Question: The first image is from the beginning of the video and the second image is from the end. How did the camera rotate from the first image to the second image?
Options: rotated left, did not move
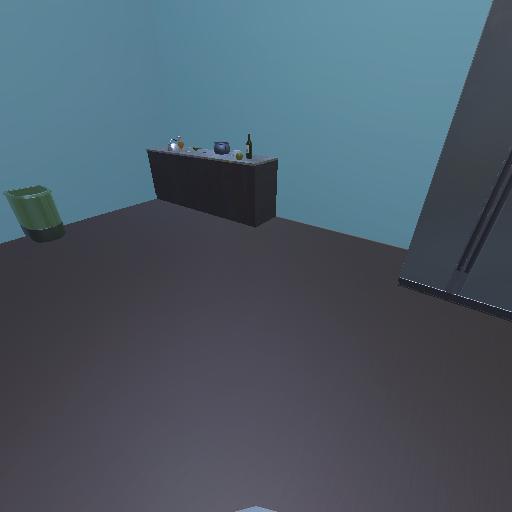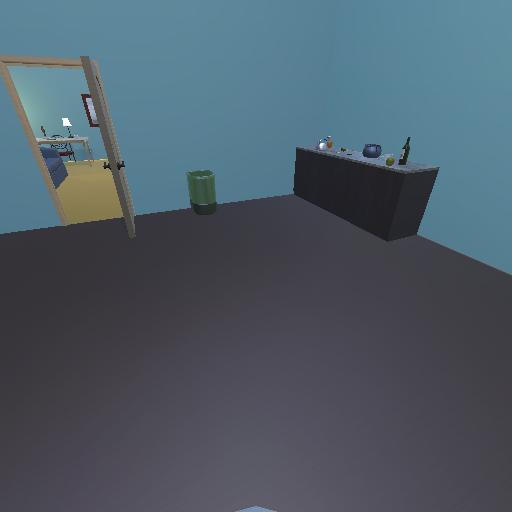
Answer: rotated left